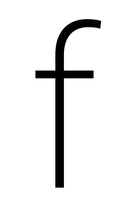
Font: Roboto_ExtraLight